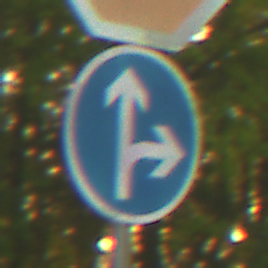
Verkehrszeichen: VorgeschriebeneFahrtrichtungGeradeausOderRechts
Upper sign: Stop
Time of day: SunriseSunset
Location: Outdoor (RoadRail)
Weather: Clear
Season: NotSpecified
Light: Natural